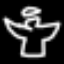
Label: angel